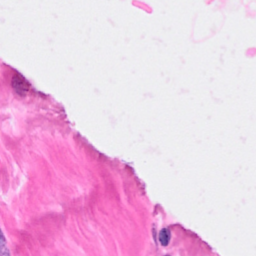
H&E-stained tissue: Breast